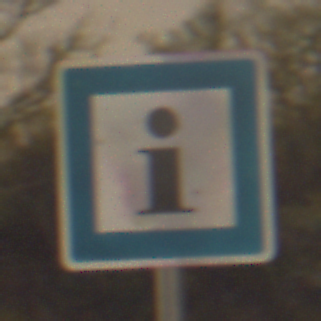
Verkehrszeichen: Informationsstelle
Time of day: Night
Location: Outdoor (Nature)
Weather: Clear
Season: NotSpecified
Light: Natural